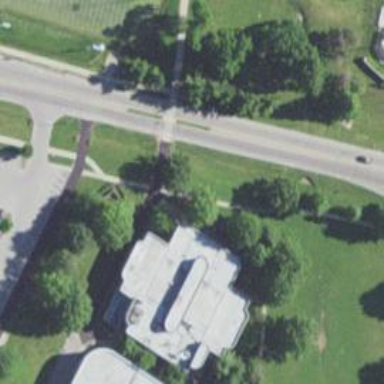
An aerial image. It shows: College building.